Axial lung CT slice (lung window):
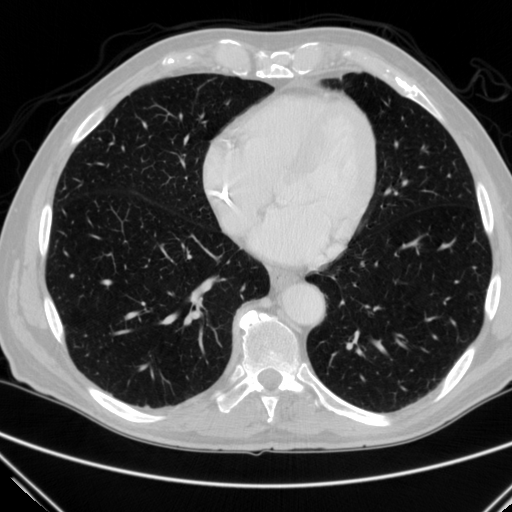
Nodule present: no